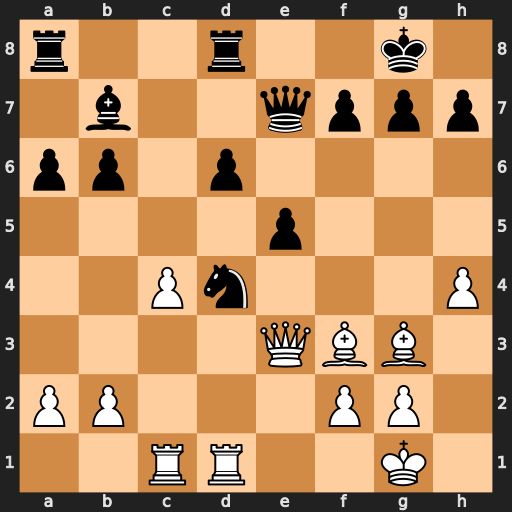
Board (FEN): r2r2k1/1b2qppp/pp1p4/4p3/2Pn3P/4QBB1/PP3PP1/2RR2K1
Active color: w
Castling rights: -
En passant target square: -
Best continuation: Rxd4 Bxf3 gxf3